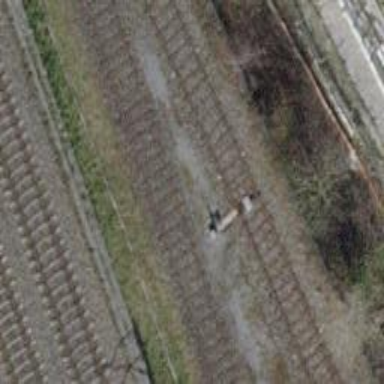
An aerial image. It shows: Single-track spur railway line.